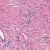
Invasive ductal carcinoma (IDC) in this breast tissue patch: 0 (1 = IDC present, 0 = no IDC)